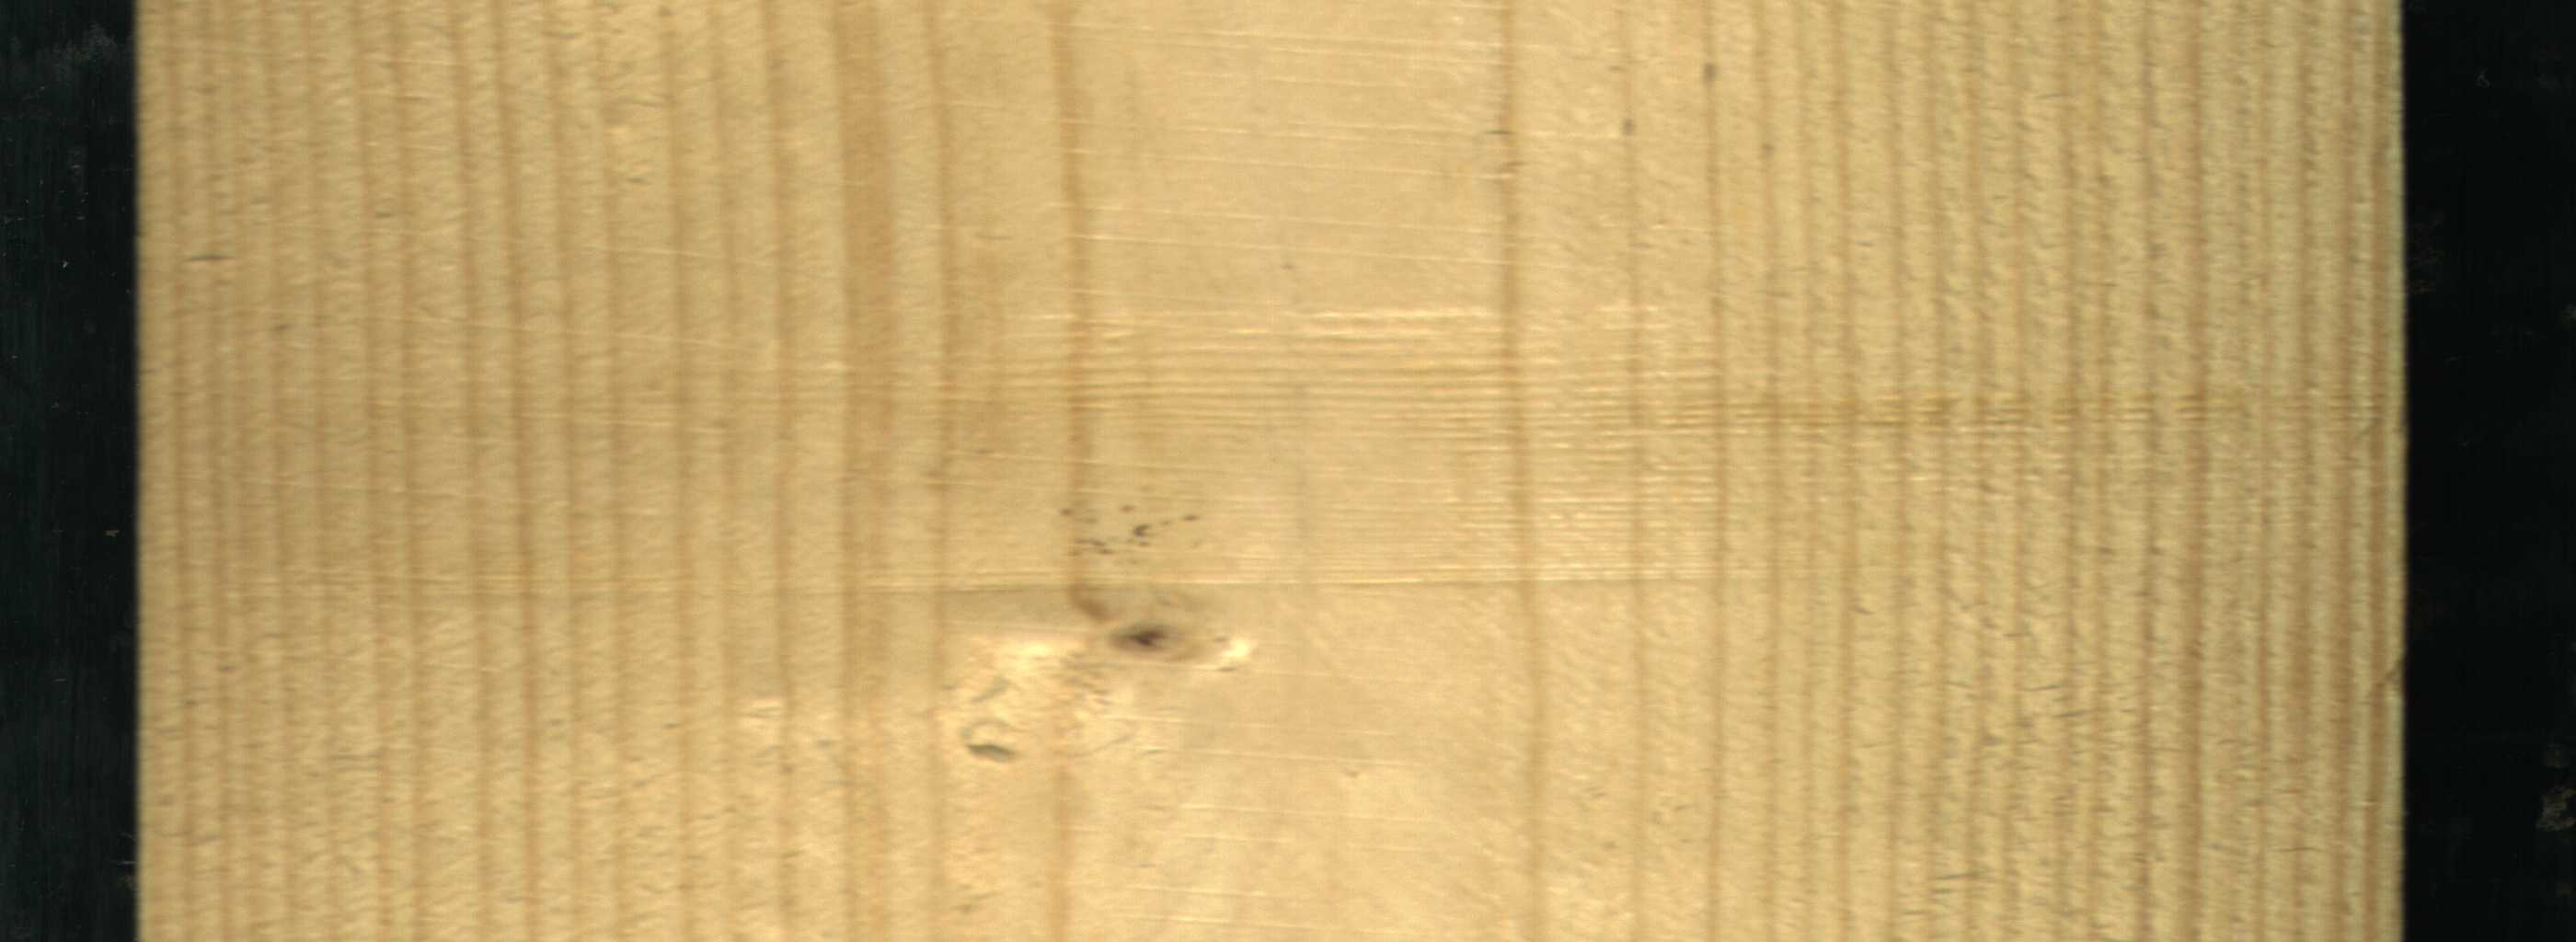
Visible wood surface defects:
Live_Knot